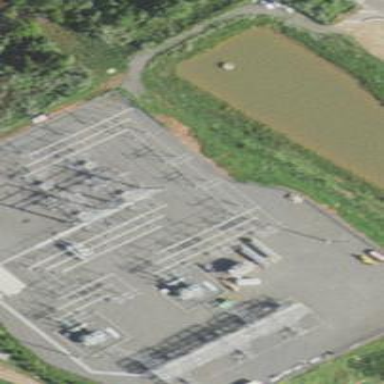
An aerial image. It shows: Substation surrounded by fence.